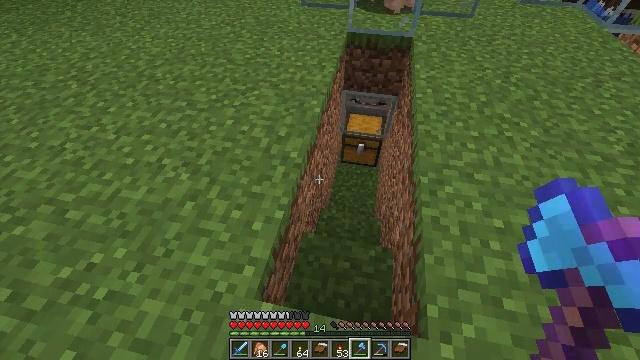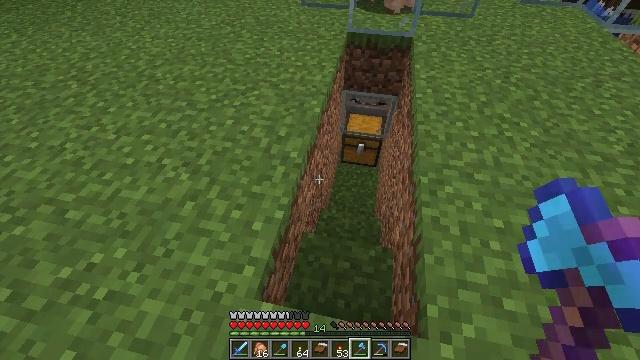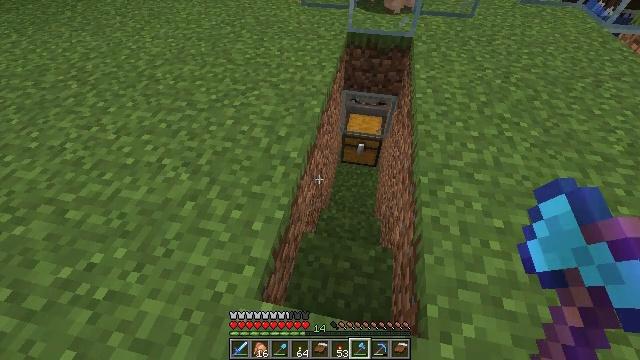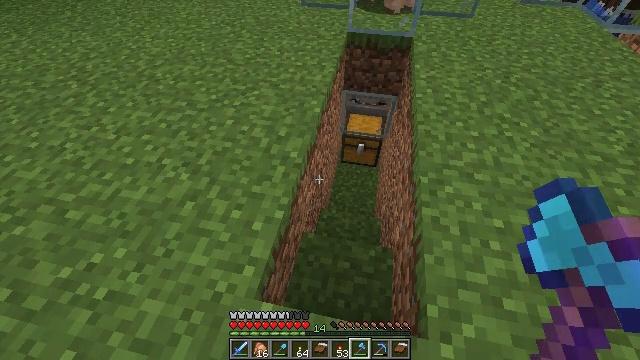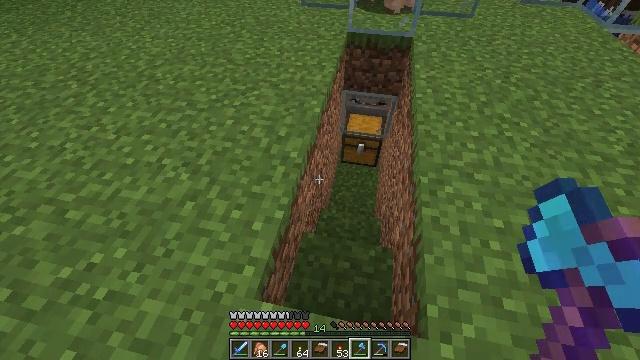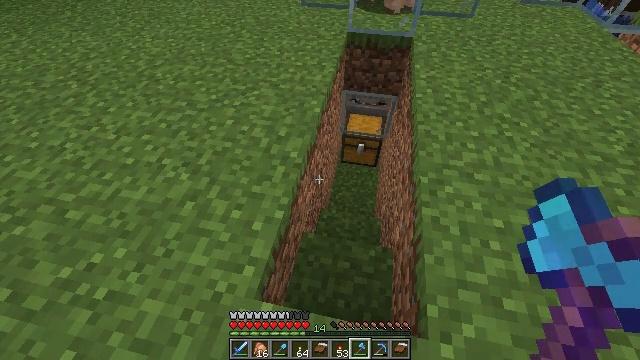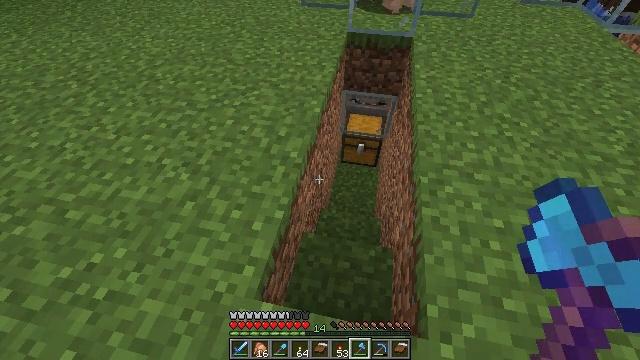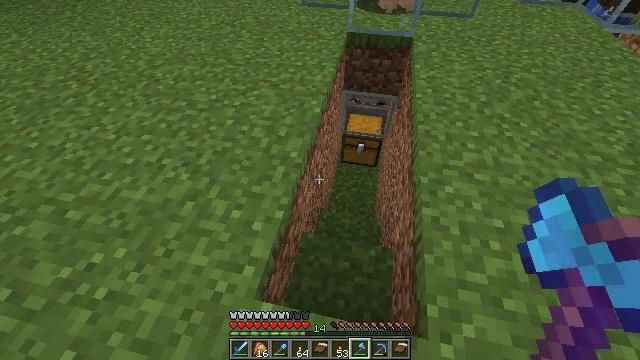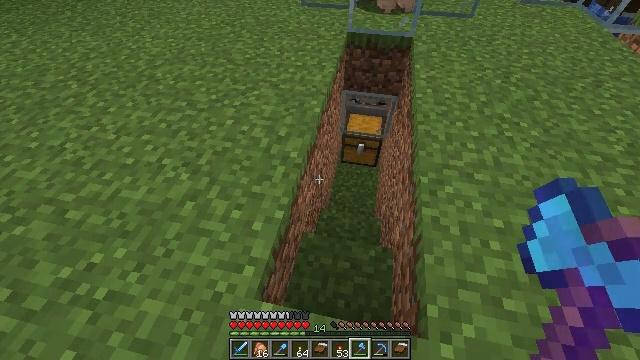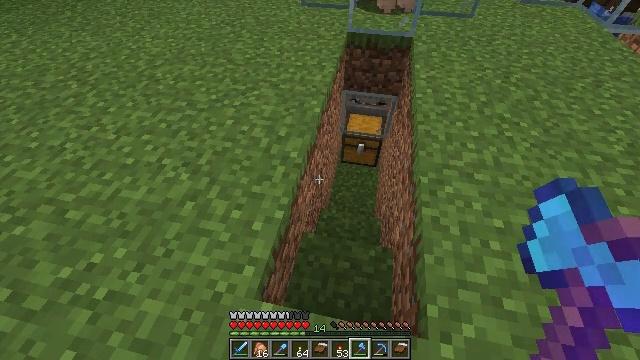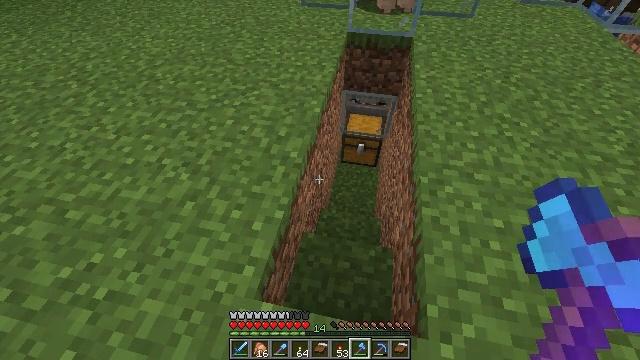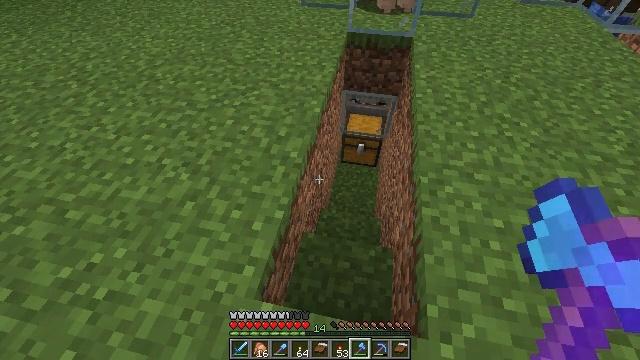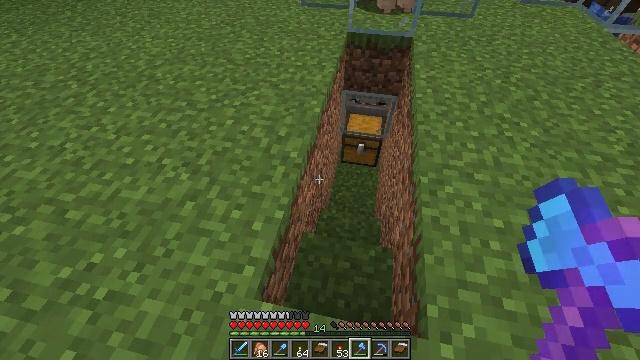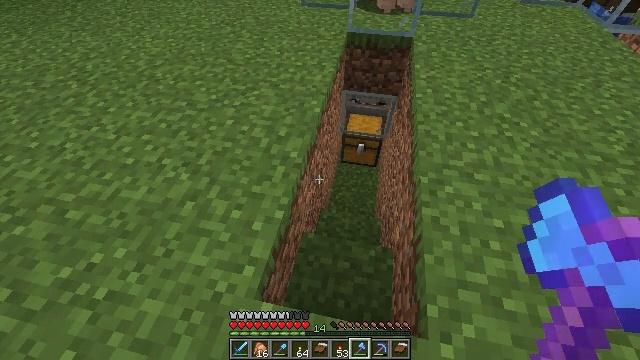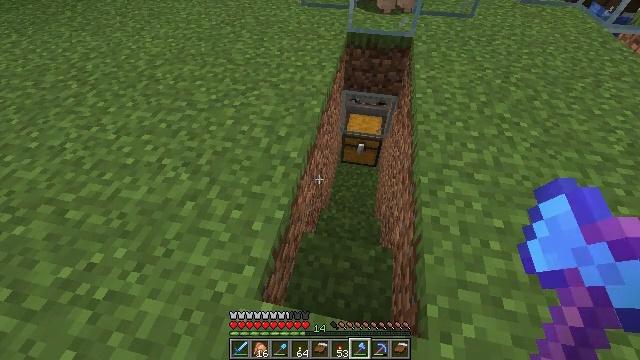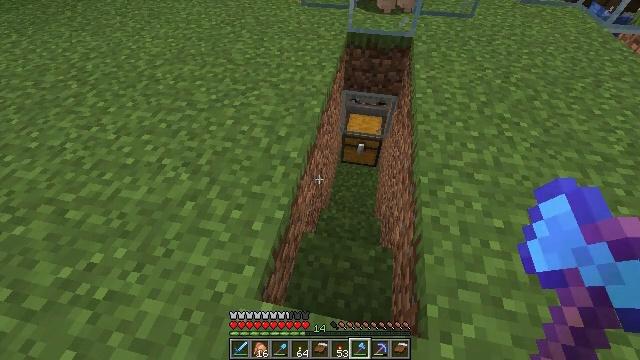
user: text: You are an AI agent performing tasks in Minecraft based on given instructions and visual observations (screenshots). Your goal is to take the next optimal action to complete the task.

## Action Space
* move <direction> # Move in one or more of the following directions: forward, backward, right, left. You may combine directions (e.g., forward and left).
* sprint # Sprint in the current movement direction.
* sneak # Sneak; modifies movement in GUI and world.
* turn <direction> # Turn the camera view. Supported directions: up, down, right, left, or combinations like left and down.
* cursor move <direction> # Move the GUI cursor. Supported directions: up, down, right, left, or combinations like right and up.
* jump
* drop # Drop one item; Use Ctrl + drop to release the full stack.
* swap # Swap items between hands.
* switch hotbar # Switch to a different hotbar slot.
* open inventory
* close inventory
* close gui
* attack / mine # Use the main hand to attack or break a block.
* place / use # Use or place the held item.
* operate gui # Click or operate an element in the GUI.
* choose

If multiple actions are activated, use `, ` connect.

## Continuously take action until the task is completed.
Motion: motion action
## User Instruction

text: Craft a brown bed with wool and dye.
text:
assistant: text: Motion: no_op
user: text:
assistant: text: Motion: no_op
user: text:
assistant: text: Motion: no_op
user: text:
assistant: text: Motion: no_op
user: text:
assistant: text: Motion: no_op
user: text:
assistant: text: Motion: no_op
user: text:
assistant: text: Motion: no_op
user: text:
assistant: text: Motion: no_op
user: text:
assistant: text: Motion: no_op
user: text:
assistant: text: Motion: no_op
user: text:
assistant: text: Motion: no_op
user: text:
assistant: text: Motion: no_op
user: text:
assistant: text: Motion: no_op
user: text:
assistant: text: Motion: no_op
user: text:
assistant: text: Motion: no_op
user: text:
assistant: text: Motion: no_op
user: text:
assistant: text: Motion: no_op
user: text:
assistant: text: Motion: no_op
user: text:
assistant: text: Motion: no_op
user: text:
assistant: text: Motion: no_op
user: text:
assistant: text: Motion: no_op
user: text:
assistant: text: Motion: no_op
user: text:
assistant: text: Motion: no_op
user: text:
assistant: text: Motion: no_op
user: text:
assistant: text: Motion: no_op
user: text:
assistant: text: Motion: no_op
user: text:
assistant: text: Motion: no_op
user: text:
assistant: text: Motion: no_op
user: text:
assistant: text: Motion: no_op
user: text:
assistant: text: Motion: no_op